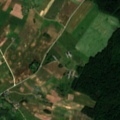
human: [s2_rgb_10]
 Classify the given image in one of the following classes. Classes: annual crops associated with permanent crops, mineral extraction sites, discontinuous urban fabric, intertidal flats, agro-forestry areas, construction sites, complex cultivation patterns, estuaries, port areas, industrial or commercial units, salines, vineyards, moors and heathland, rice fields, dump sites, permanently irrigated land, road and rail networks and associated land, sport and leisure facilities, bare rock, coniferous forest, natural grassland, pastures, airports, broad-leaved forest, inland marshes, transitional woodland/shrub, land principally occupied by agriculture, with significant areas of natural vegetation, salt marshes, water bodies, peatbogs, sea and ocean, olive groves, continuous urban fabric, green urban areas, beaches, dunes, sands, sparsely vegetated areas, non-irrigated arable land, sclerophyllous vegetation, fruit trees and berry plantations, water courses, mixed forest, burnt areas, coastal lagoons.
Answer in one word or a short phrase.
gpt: complex cultivation patterns, mixed forest, water bodies